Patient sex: M
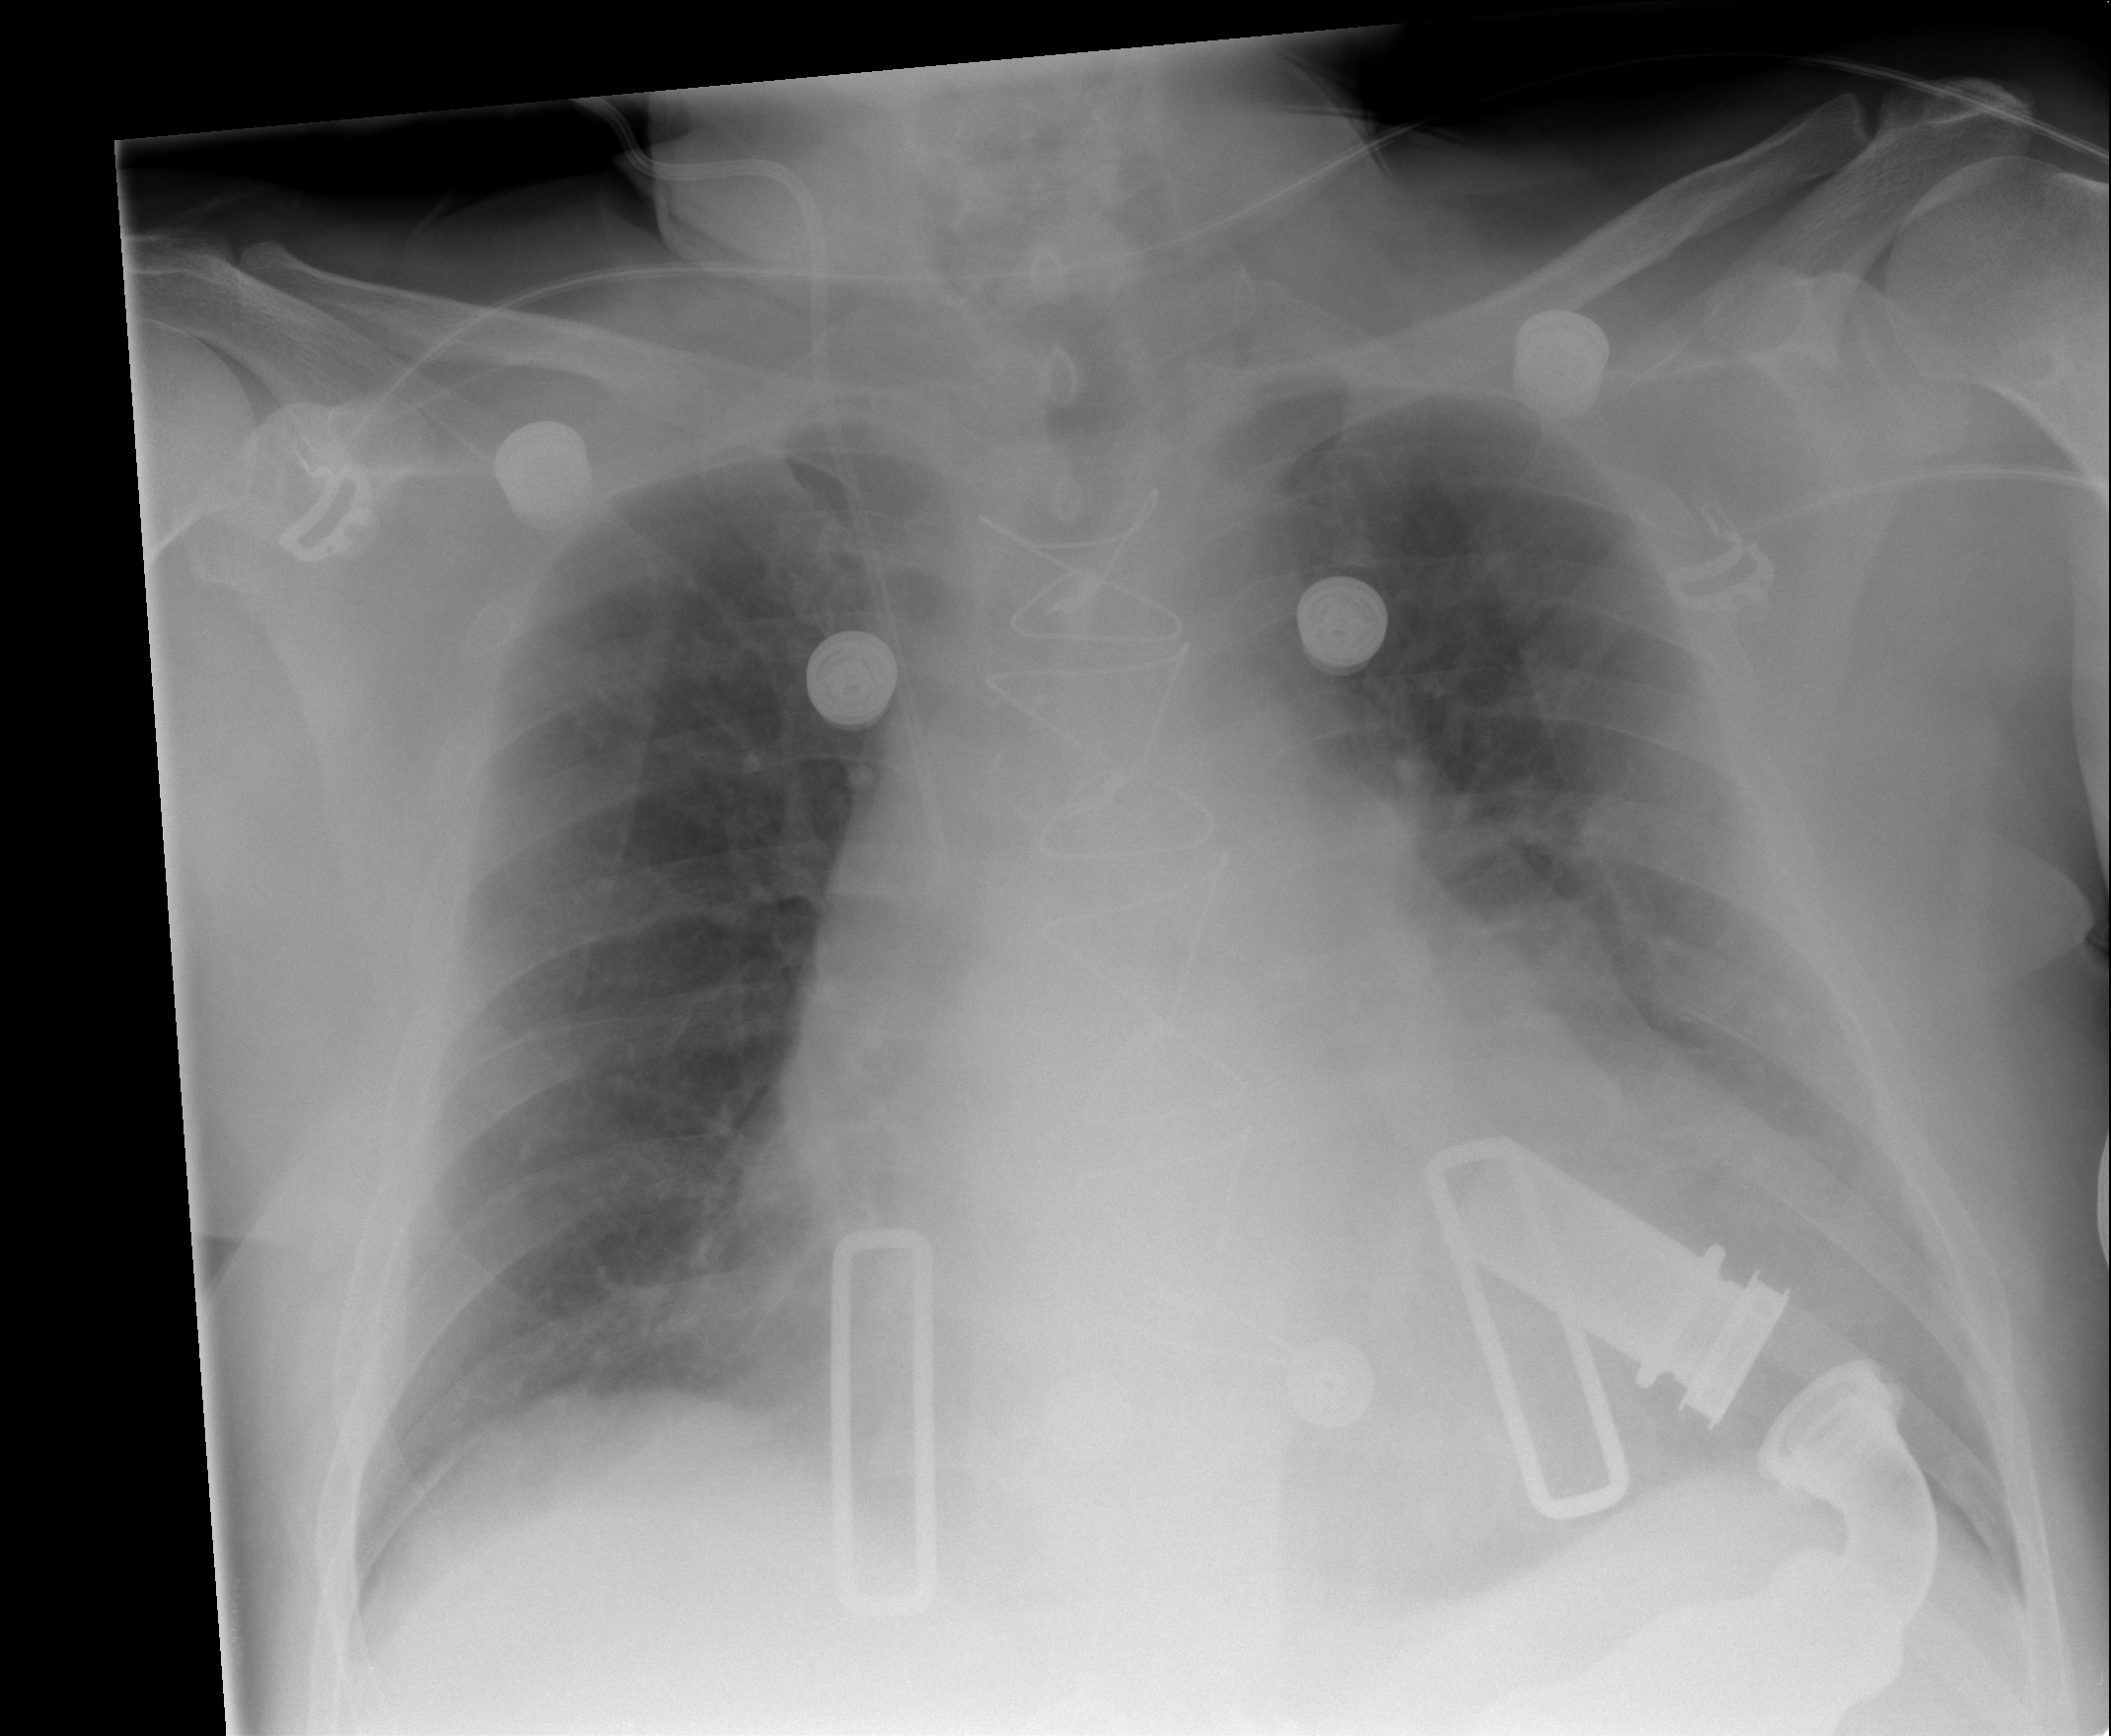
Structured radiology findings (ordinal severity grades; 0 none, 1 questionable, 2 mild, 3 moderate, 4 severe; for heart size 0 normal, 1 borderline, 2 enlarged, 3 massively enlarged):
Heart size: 2
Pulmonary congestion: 0
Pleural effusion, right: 1
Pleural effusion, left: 1
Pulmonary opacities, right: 0
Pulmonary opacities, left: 0
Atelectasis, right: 1
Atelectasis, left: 2